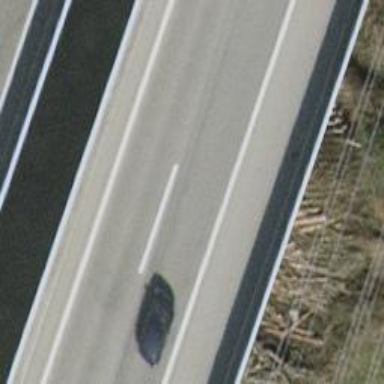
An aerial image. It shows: Bridge over motorway.